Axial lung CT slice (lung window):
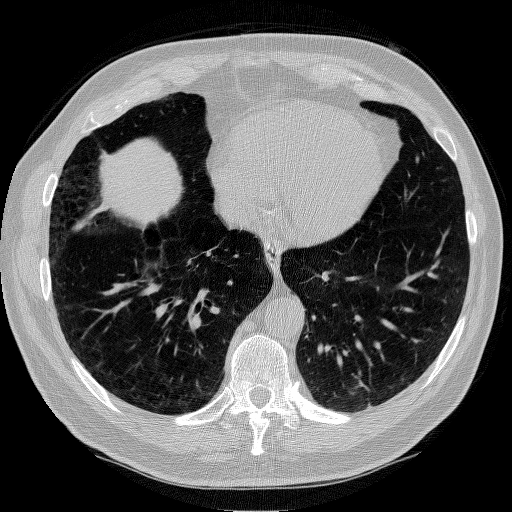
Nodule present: no